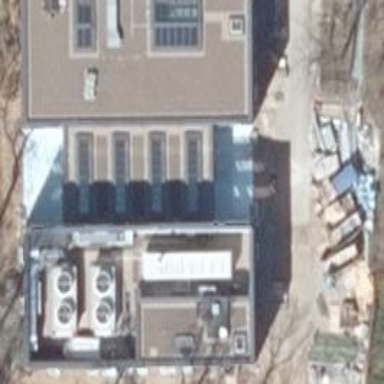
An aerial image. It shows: University building with flat roof.